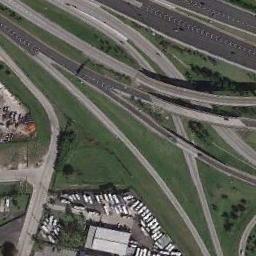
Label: overpass